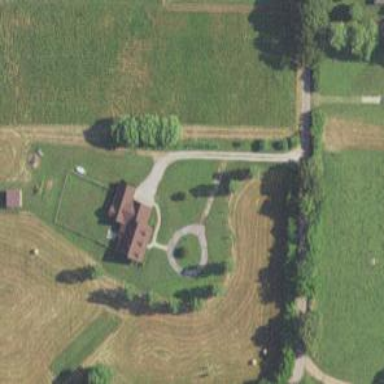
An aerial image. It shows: Driveway.